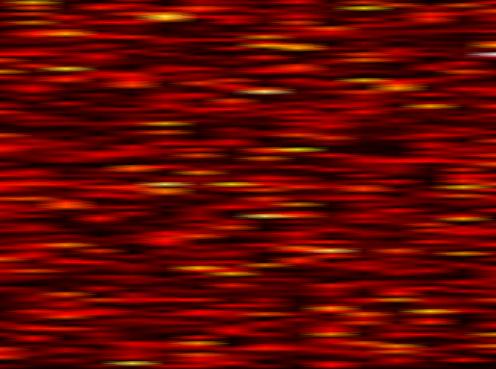
Label: WOLA